Interaction volume radius: 10 \u00c5
Interaction volume height: 35 \u00c5
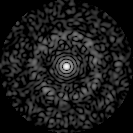
Disorder parameter: 0.8303